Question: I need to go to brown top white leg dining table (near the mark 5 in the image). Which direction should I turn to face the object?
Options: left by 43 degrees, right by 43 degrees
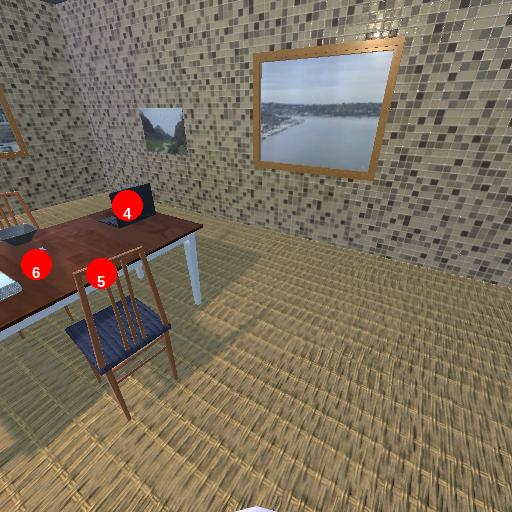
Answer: left by 43 degrees